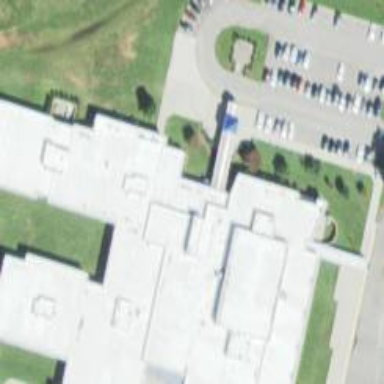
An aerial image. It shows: School building.